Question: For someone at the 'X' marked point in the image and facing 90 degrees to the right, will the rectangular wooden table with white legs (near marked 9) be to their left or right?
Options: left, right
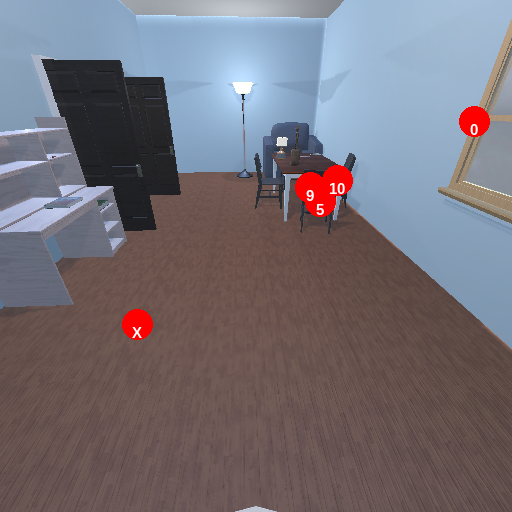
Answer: left